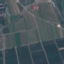
Label: PermanentCrop